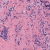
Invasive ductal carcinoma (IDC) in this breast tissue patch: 1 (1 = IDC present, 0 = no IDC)